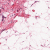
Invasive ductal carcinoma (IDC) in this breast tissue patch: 0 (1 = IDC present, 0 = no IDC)